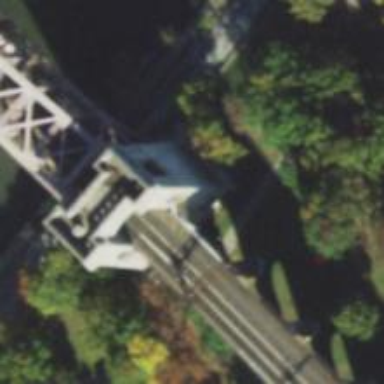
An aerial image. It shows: Building with bridge support.